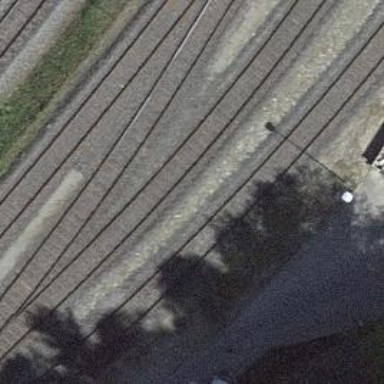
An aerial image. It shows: Single railway spur track.